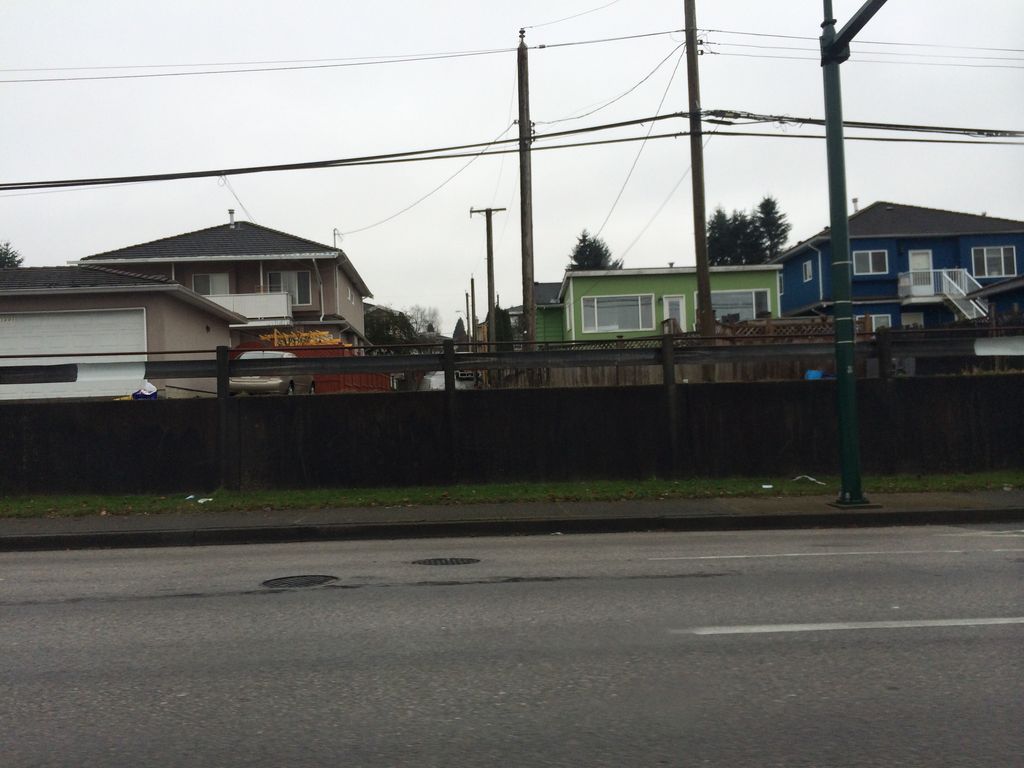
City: vancouver